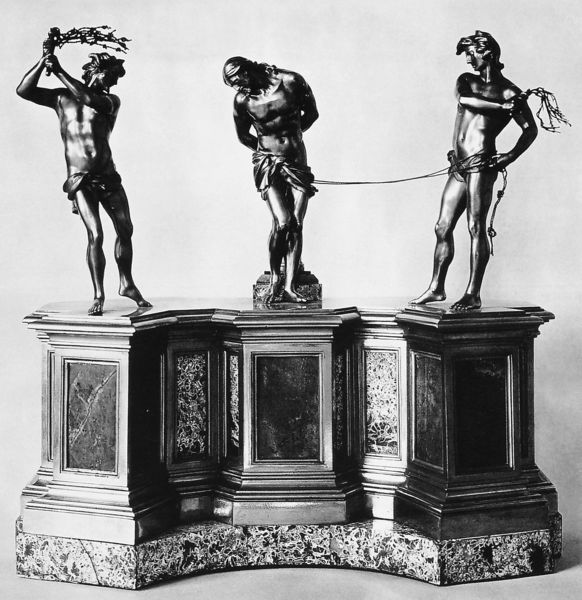
Titel: Die Geißelung Christi
Künstler: Alessandro Algardi
Institution: Wien, Kunsthistorisches Museum
Schlagwörter: nackt, marmor, männer, tuch, bart, band, stein, haare, strick, drei, blas, statue, figuren, büste, bronze, granit, podest, seil, gefangen, peitsche, altar, statuen, sklave, jesus, antik, schmerz, dornen, gebunden, gefangener, demut, aufsatz, fessel, bums, folter, gefesselt, geißelung, geißel, bestrafung, geißeln, marmaor, sklaverei, ungerechtigkeit, fick, 3 männer, kasteiung, beklommen